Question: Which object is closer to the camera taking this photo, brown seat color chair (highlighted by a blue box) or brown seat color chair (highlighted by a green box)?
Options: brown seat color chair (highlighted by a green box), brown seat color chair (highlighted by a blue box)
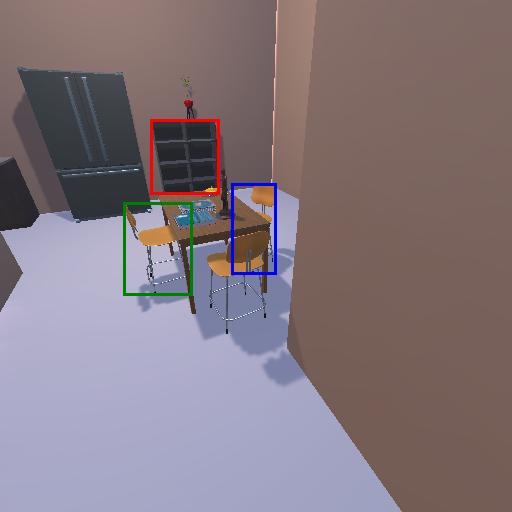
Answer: brown seat color chair (highlighted by a green box)